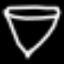
Label: diamond